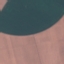
Land use / land cover class: AnnualCrop